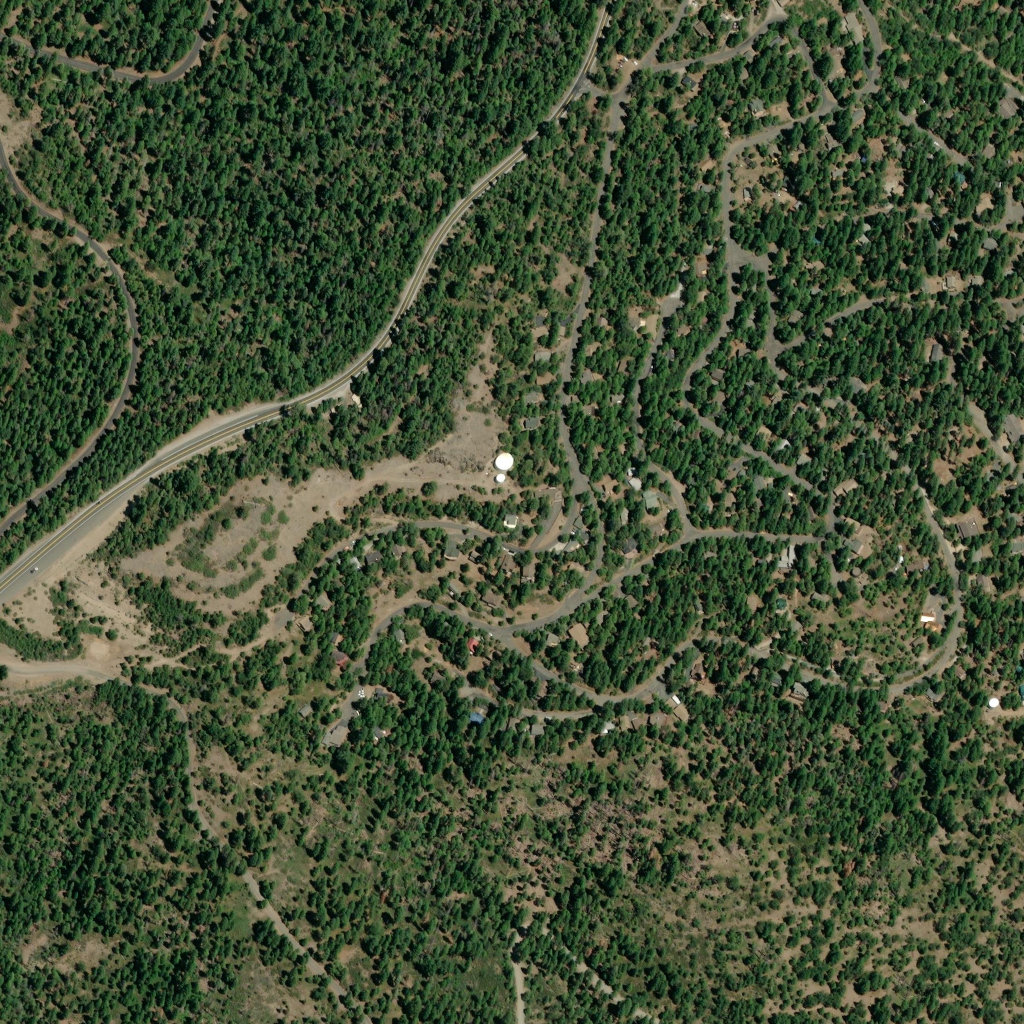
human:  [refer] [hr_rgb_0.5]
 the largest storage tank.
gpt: <box>[[48, 44, 50, 46, 0]]</box>